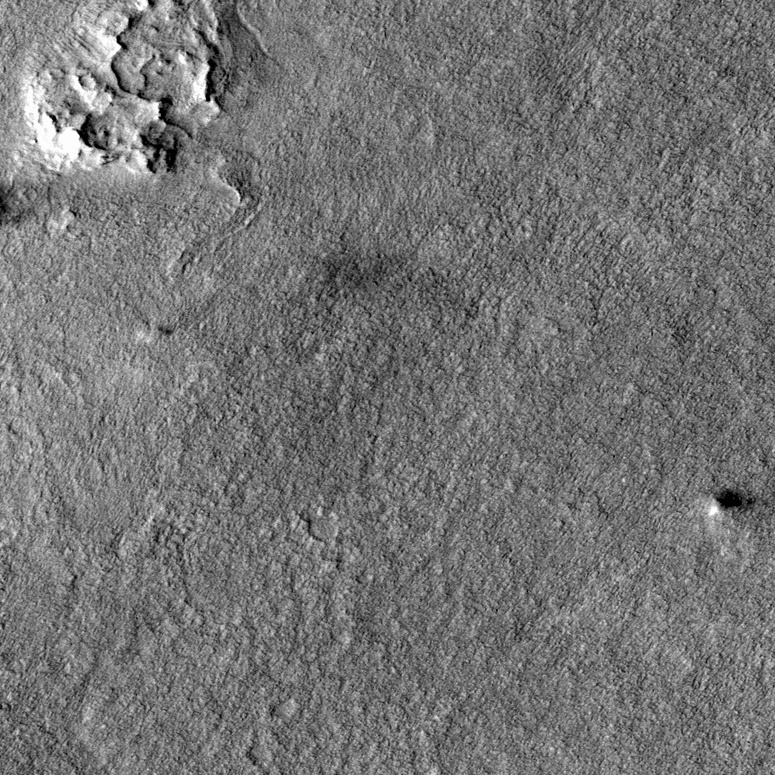
Label: dustdevil